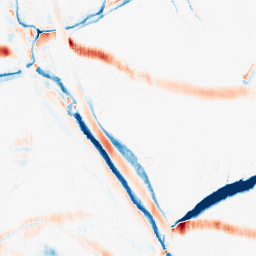
Category: morphological
Decomposition family: morphological_ellipse
Decomposition parameters: operation: average
width: 20
height: 5
Upsampling method: sinc_blackman
Upsampling parameters: scale: 2
kernel_size: 16
Upsampling scale: 2